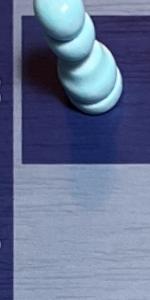
Label: Empty